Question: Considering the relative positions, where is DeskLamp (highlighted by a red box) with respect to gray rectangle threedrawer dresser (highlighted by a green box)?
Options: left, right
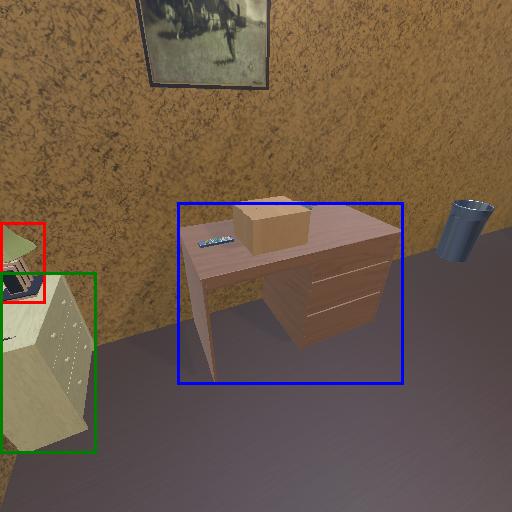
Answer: left